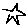
Label: star